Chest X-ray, AP view. Patient: 20 years old, sex M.
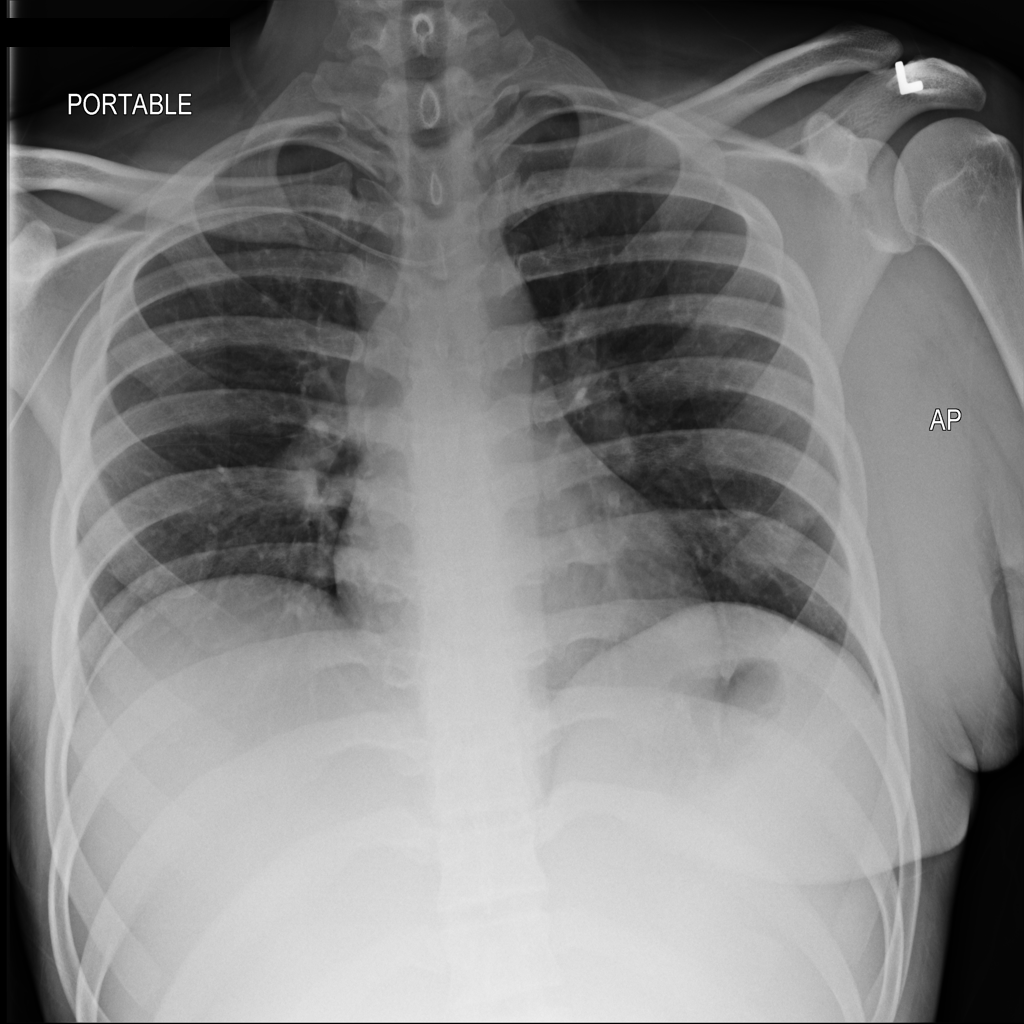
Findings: No Finding